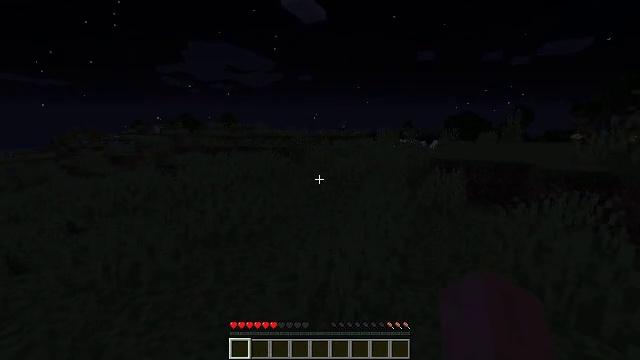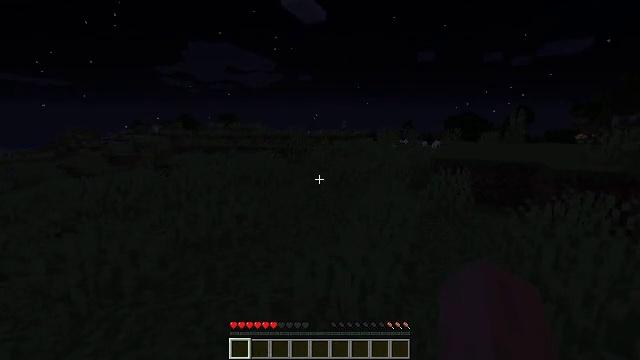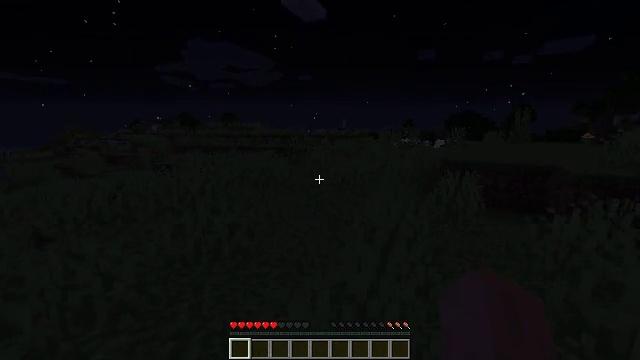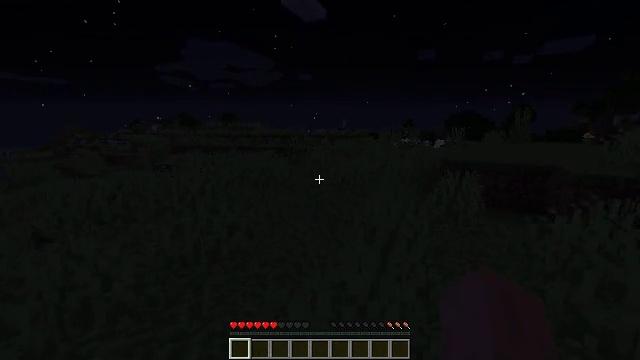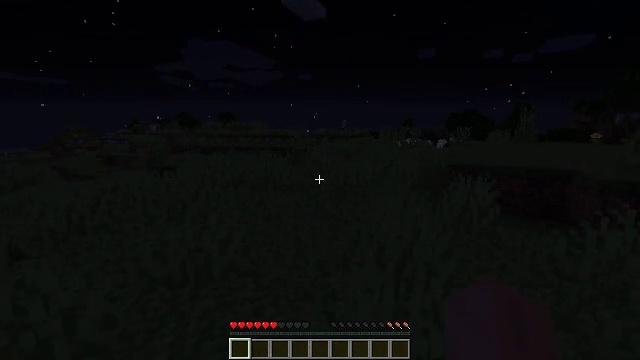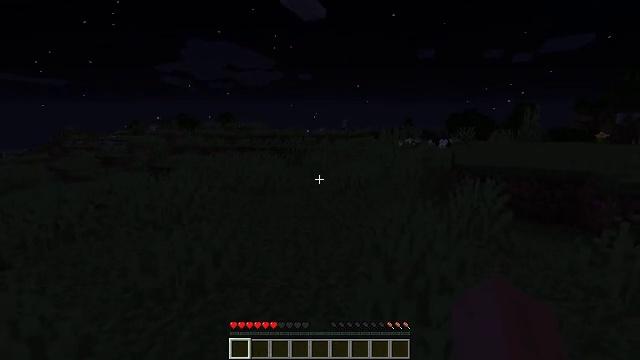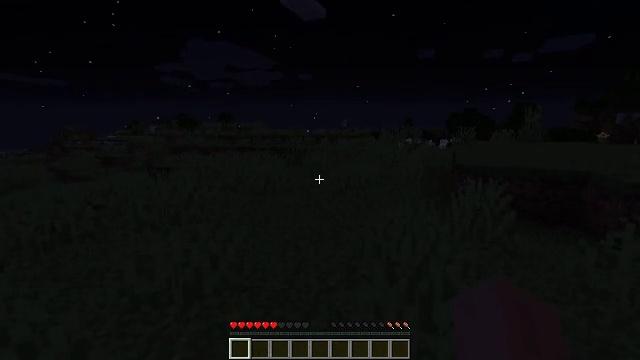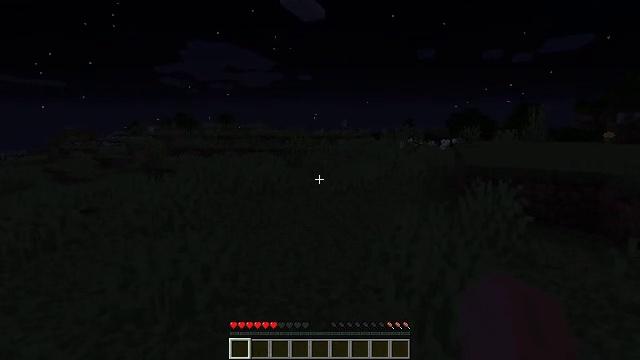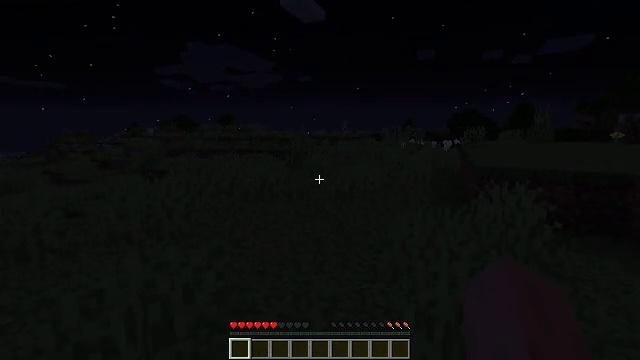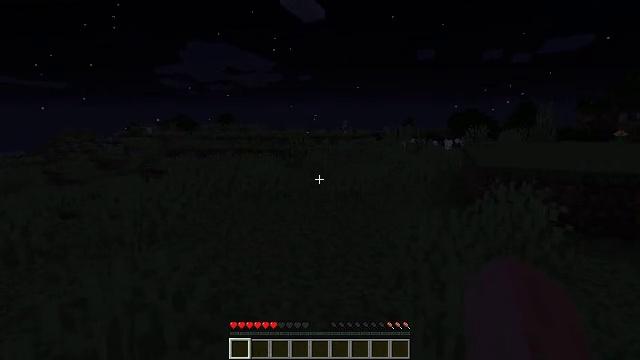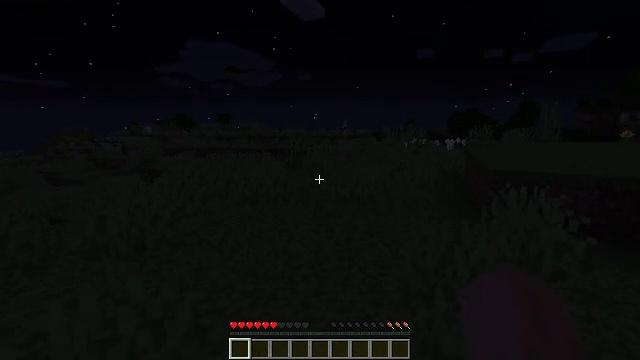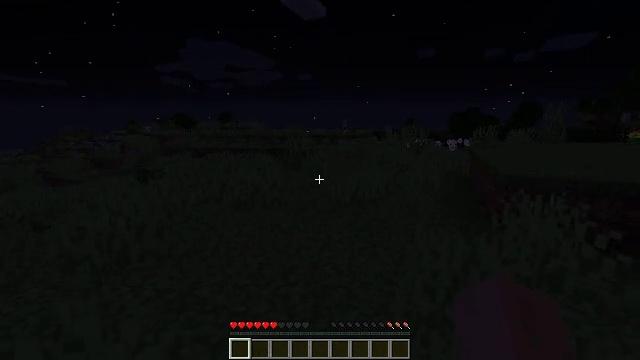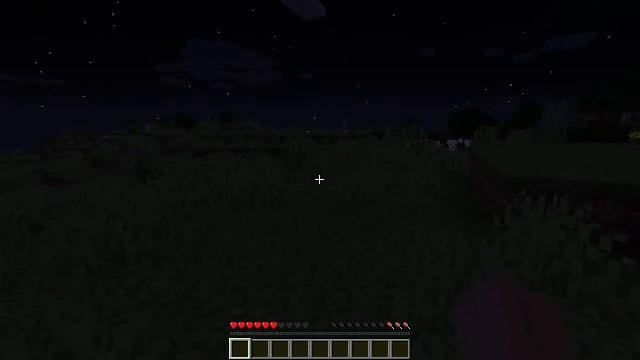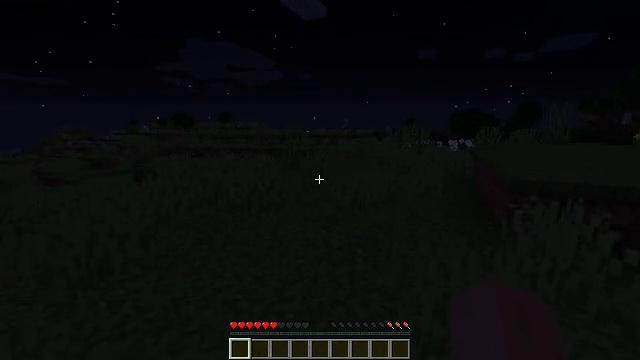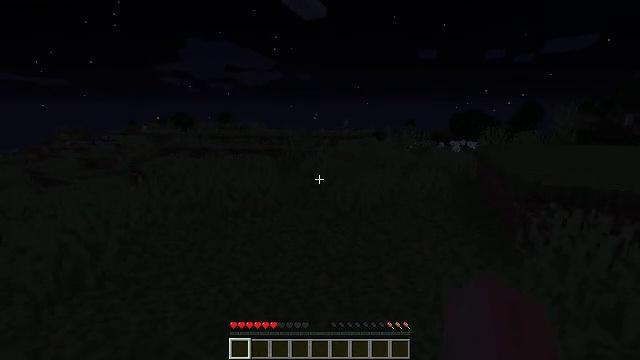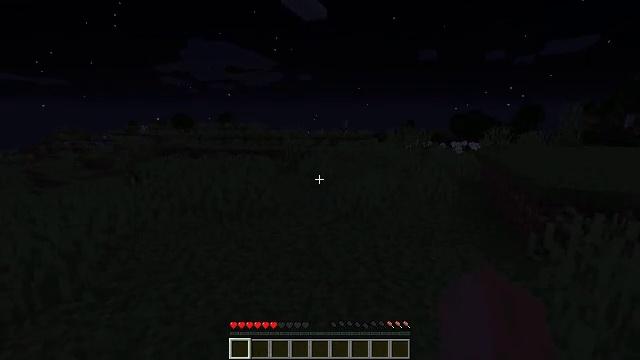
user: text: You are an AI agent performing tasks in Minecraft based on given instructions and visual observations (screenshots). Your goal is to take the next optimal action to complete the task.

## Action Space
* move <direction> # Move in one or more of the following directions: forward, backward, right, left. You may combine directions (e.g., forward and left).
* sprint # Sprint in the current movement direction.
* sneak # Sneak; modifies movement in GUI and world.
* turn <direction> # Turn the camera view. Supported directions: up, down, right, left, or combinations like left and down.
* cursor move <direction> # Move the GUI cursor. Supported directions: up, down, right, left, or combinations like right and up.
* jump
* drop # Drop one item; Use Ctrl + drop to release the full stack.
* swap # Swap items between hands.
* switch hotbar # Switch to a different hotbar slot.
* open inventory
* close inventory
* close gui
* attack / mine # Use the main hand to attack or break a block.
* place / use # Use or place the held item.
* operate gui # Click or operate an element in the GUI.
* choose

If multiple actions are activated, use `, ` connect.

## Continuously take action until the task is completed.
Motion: motion action
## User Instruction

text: Break the grass block.
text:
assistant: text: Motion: move forward
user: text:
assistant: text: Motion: move forward
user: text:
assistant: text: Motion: move forward
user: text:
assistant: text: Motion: move forward
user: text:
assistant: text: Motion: move forward
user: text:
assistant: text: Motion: move forward
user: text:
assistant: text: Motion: move forward
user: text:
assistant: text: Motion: move forward
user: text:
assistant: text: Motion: move forward
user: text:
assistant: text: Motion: move forward
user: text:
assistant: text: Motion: move forward
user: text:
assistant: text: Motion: move forward
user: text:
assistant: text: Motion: move forward
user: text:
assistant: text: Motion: move forward
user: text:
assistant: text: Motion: move forward
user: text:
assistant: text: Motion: move forward
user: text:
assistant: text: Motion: move forward
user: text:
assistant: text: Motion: move forward, turn left and up
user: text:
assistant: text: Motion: move forward, turn left
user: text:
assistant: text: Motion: move forward
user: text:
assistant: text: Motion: move forward
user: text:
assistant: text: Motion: move forward
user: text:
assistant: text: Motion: move forward
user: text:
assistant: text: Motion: move forward, turn right and down
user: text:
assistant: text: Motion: move forward, turn right and down
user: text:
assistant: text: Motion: move forward
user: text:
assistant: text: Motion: move forward
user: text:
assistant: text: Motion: move forward
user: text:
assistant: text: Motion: move forward
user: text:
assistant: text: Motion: move forward